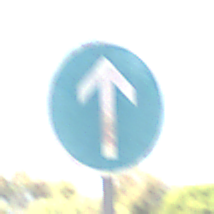
Verkehrszeichen: VorgeschriebeneFahrtrichtungGeradeaus
Umgebung: Outdoor, Nature
Tageszeit: MorningAfternoon
Wetter: Clear
Licht: Natural
Jahreszeit: NotSpecified
Kontrast: HighContrast